Question: I have a table for machinery items which has many columns. In order to enable the users to enter specific information without confusion I divided the columns into some forms based on type and sub-type fields in the table. For example type1 and subtype1 have specific columns and they are kept in a type1-subtype1 form and type2 and sub-type2 in type2-subtype2 form and so on. I used two combo boxes in a new form for type and subtype as given in the figure, .
For example if the user selects type5 from type combo and subtype3 from subtype combo then type5-subtype3 form should be displayed and so on for all the 25 forms. I tried playing around the [on click] embedded macro for the open form button, but in vain. Is it ever possible to do this in this method in access or please suggest a method. It would be very helpful for me. Thank you very much!
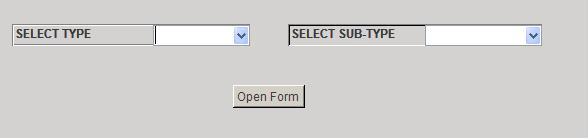
Answer: changed combo box property from to
Sometimes are limited and won't let you set a property as a string. Looks like this might be one of those cases. If so, you can always use Visual Basic ("Code Builder") instead of an embedded macro. Inside the Click handler, something like this:
'''
Dim formName As String
formName = type.Value & "-" & subtype.Value
DoCmd.OpenForm formName
'''